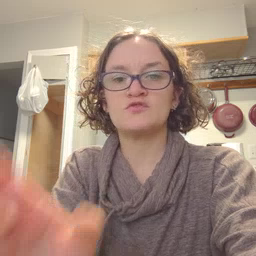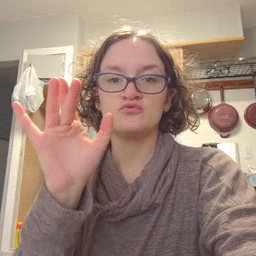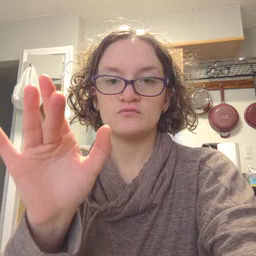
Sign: touch